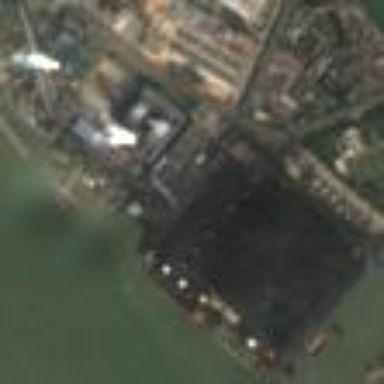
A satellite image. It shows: Industrial area with coal power plant.